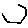
Label: hexagon